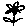
Label: flower